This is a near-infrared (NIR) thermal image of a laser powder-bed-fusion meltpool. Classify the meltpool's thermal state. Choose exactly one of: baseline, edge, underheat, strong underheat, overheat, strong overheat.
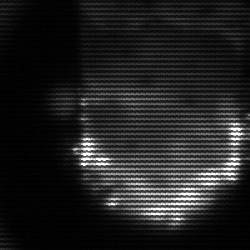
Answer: baseline